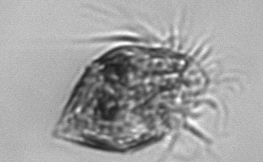
Label: Strombidium_morphotype1